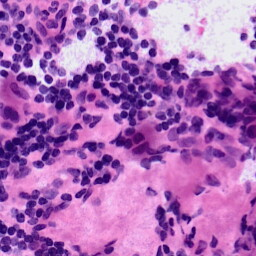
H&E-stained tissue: LymphNode